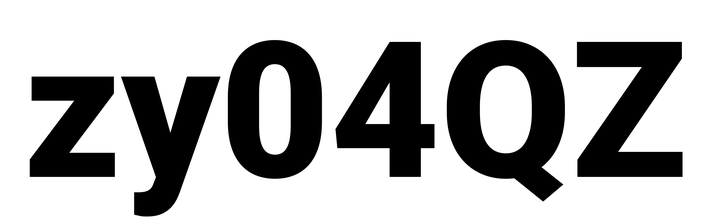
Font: Roboto_Black